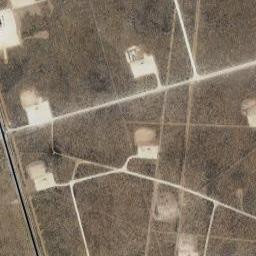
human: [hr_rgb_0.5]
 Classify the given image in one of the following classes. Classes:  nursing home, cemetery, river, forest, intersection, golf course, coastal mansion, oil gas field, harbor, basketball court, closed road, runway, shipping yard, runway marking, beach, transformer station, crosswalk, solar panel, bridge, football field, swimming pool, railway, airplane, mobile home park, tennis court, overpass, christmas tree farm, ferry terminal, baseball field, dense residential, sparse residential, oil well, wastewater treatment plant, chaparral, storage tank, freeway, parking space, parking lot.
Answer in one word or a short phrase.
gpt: oil gas field